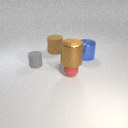
large brown rubber cylinder behind small red rubber sphere